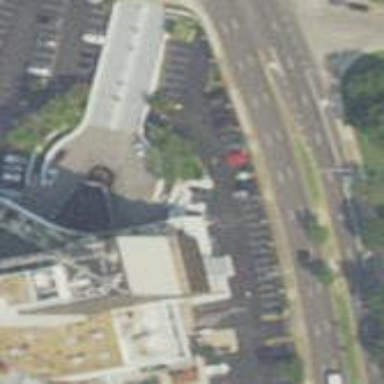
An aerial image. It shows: Hotel building.